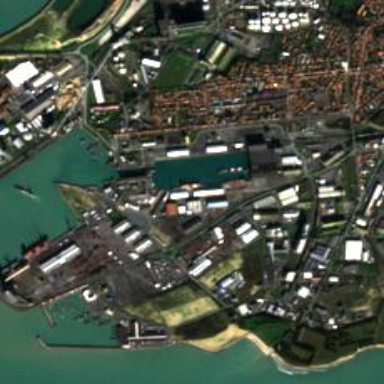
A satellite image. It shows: Man-made quay.